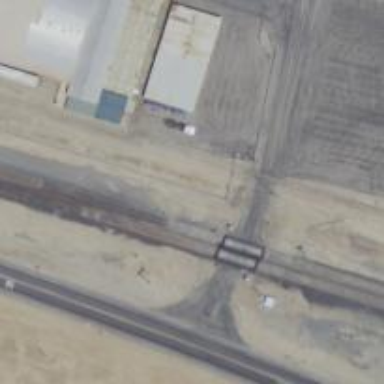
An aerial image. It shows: Railway level crossing.